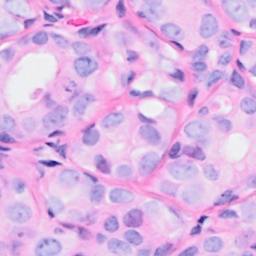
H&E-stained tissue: Breast